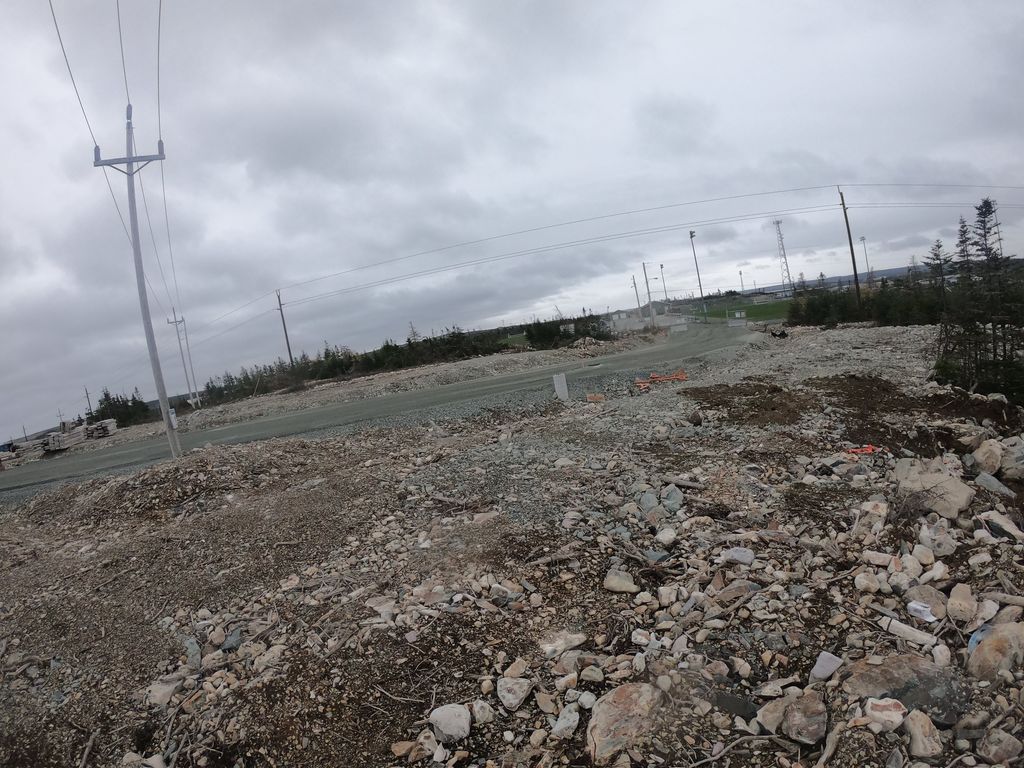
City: st_johns